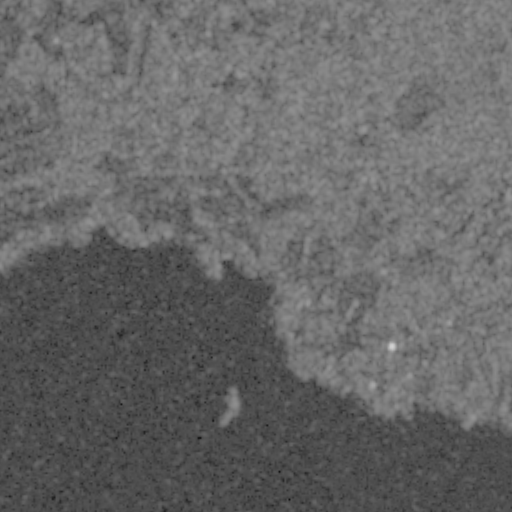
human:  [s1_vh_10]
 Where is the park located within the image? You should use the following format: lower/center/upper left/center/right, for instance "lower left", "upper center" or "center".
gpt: The park is located in the center right of the image.
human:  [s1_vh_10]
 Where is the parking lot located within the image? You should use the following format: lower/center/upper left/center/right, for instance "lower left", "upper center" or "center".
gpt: The parking lot is located in the center right of the image.
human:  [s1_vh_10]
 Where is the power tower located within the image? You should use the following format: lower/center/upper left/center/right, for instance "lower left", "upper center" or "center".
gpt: The power tower is located in the upper left of the image.
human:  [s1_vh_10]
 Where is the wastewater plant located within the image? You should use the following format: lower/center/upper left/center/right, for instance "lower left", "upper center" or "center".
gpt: The wastewater plant is located in the center right of the image.
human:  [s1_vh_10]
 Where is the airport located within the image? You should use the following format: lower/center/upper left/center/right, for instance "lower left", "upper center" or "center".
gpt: There is no airport in the image.

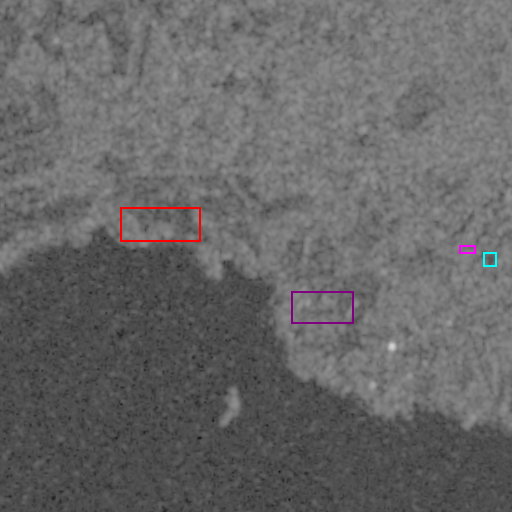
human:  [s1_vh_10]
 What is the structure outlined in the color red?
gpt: The structure outlined in red is a crop field.
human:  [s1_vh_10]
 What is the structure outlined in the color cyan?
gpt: The structure outlined in cyan is a park.
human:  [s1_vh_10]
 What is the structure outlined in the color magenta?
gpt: The structure outlined in magenta is a parking lot.
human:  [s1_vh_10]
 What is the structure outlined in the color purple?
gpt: The structure outlined in purple is a wastewater plant.
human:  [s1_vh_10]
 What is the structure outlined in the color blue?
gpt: There is no blue outline.